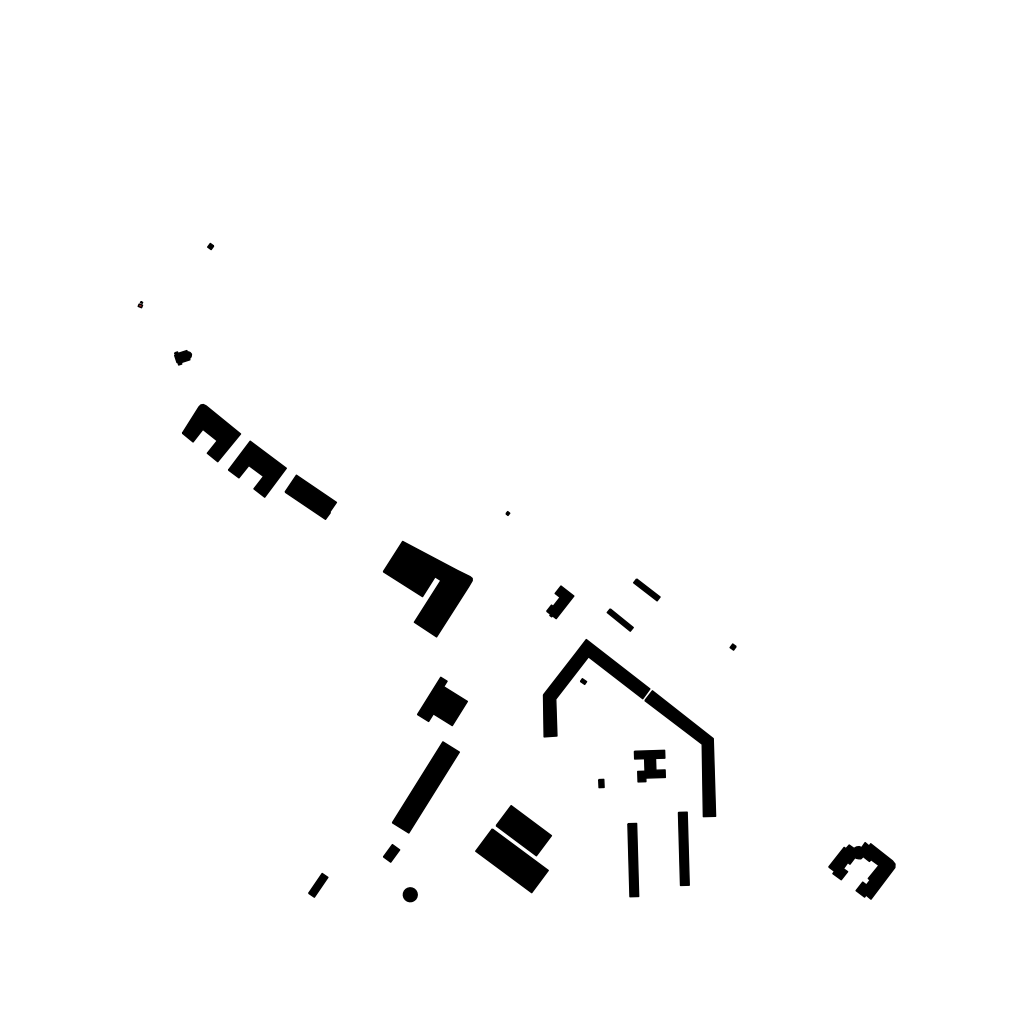
Tags: overhead vector_map, business, recreation, residential, soviet, individual_rise, low_rise, medium_rise, density_1, Building, Facility, 1.0 km²